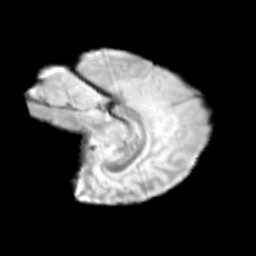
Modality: T2w
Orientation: sagittal
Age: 10
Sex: female
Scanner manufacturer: siemens
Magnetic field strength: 3 T
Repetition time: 3.8 s
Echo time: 0.07 s